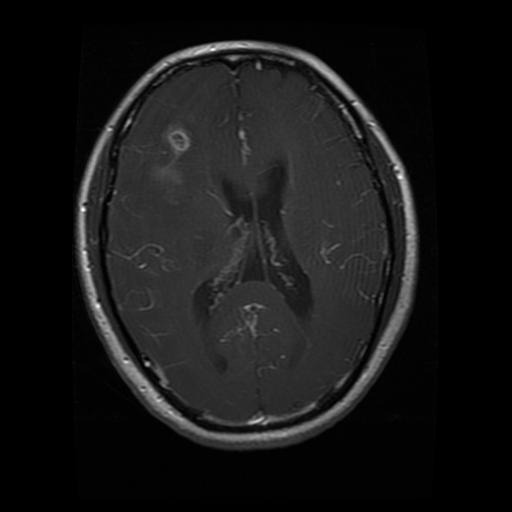
Label: glioma